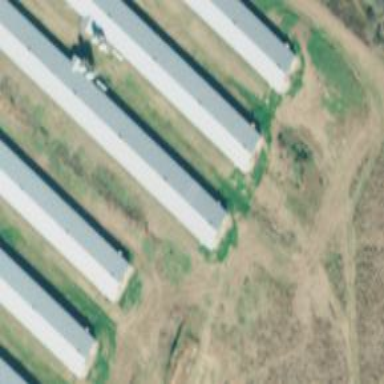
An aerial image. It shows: Poultry house.